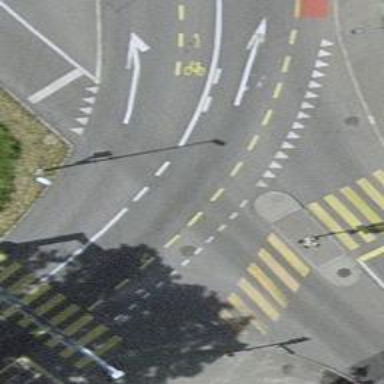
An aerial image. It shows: Secondary road with asphalt surface and dedicated cycle lane.